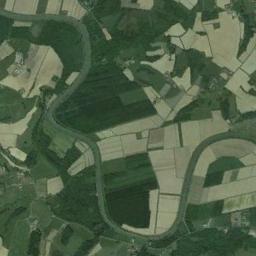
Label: river